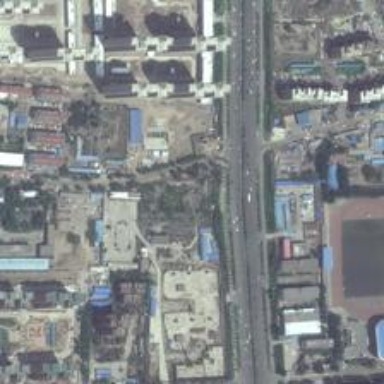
A big standard football field and a small playground are seperated by a straight road .